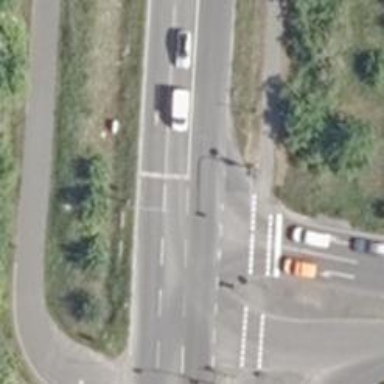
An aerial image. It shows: Road with traffic signals.